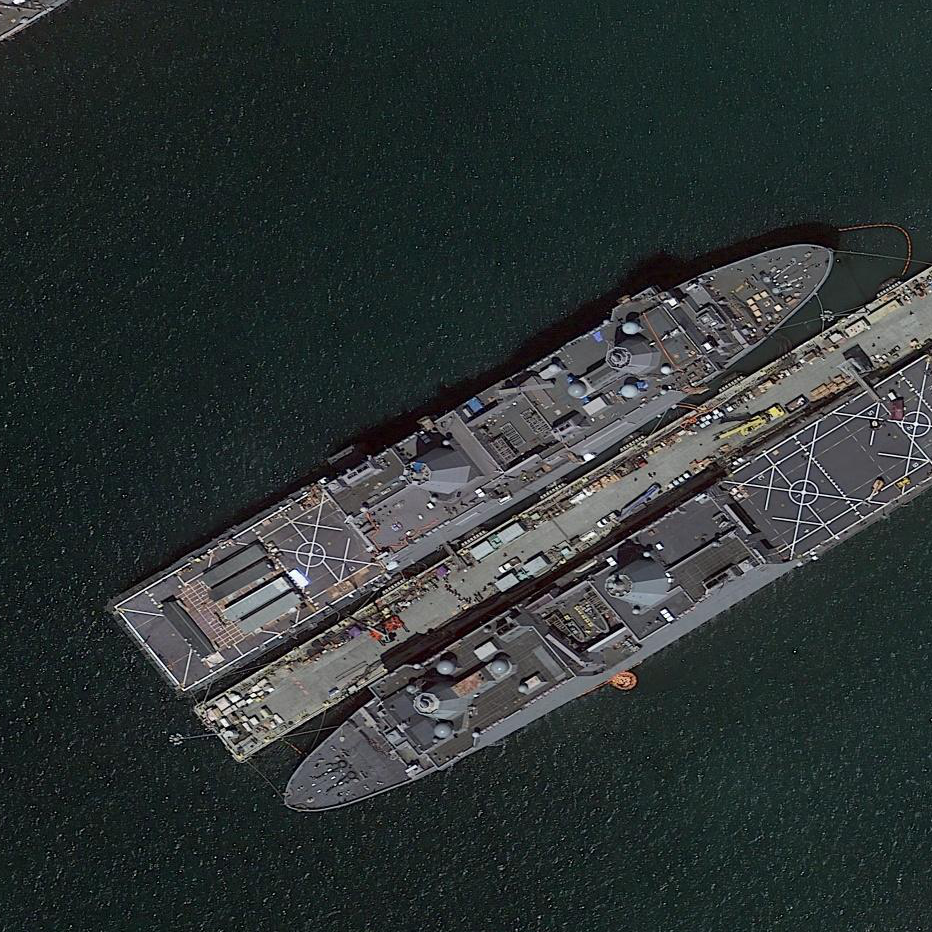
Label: combat